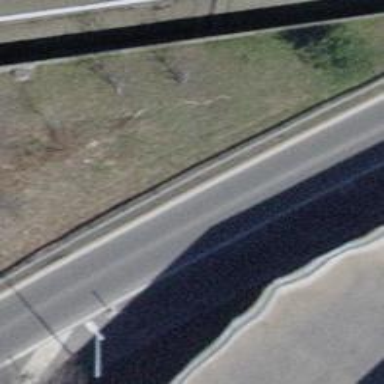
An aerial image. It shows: Asphalt motorway link.